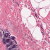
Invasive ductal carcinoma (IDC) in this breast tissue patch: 0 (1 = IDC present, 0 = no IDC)